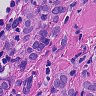
Metastatic tissue present: yes